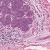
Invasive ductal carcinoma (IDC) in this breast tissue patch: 0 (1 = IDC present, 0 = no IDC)